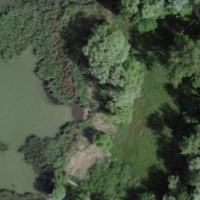
EUNIS habitat code: 21
Species observed at this site:
Prunus padus
Acrocephalus arundinaceus